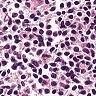
Metastatic tissue present: no